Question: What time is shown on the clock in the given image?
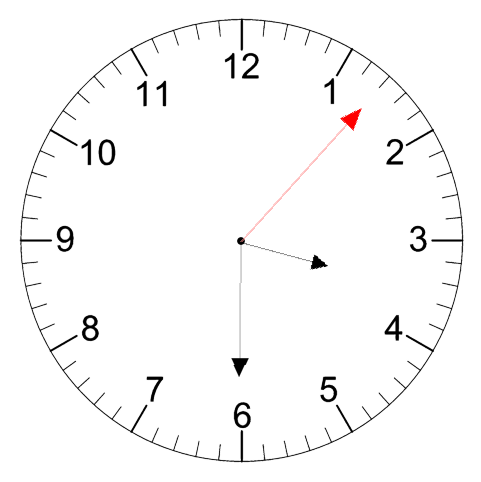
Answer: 03:30:07